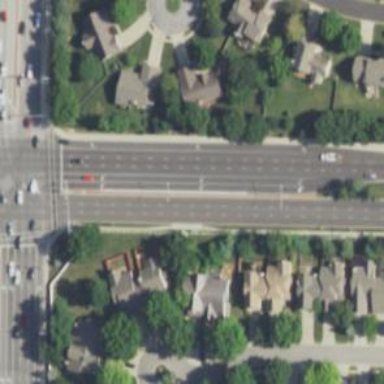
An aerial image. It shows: Dash road marking.